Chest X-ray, AP view. Patient: 77 years old, sex M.
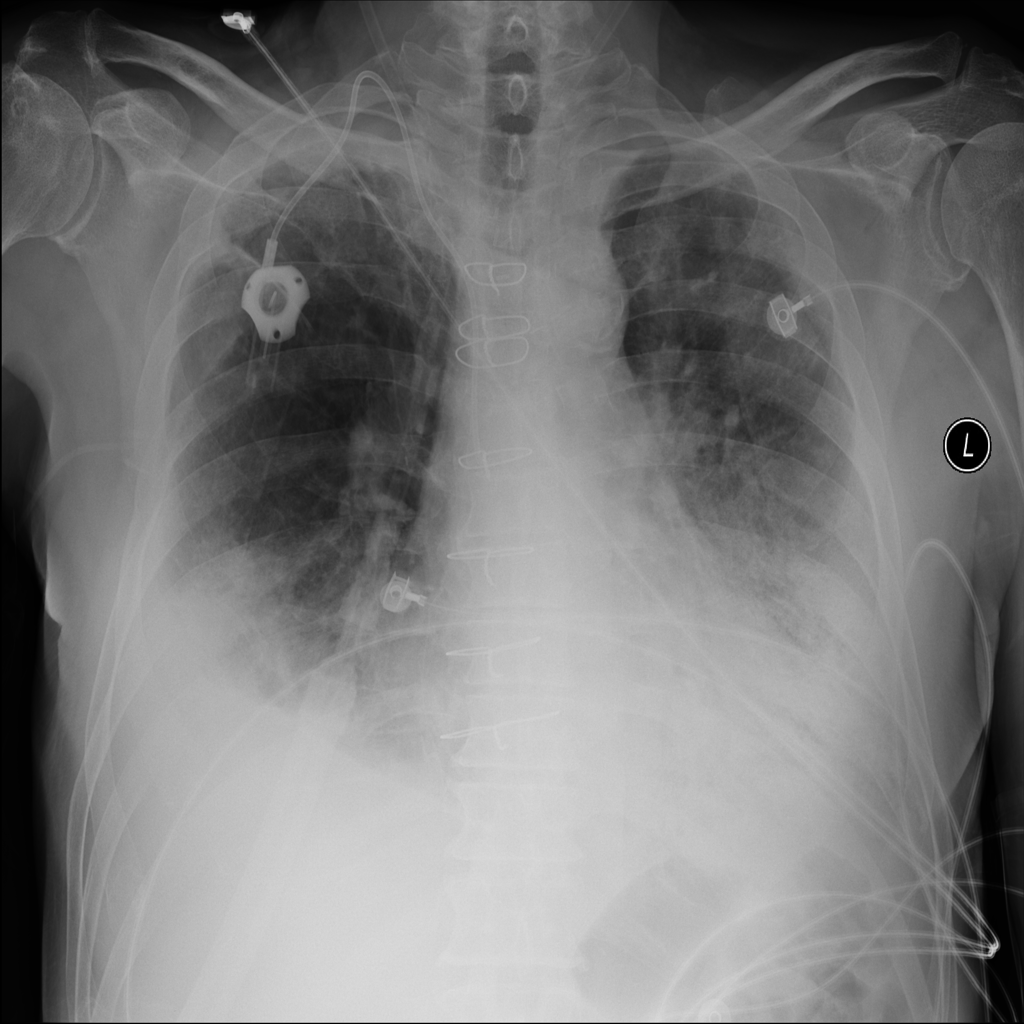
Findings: Effusion, Infiltration